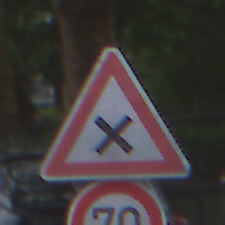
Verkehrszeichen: KreuzungOderEinmuendung
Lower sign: Geschwindigkeit70
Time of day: MorningAfternoon
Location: Outdoor (Urban)
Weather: Overcast
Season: NotSpecified
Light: Natural